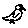
Label: bird